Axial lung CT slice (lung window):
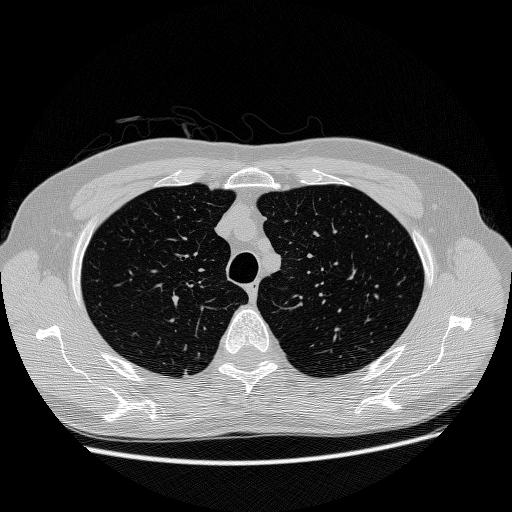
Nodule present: no